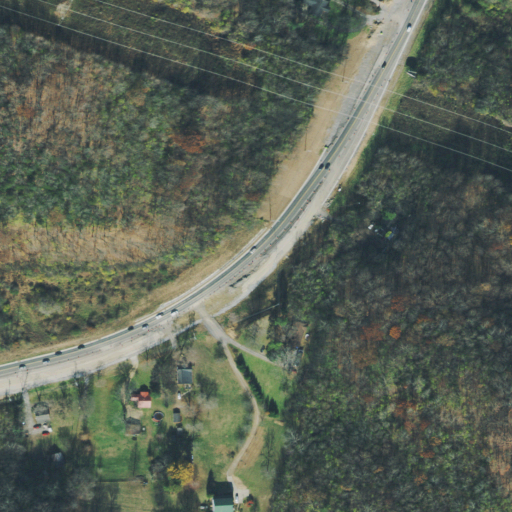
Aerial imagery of gap in Tennessee named Holly Tree Gap containing deciduous forest, open development, pasture, mixed forest, medium intensity development, low intensity development, and barren land